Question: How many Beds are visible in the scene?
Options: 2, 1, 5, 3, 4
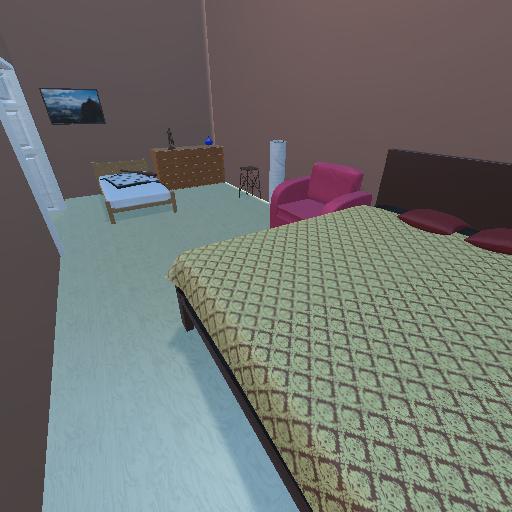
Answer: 2